Interaction volume radius: 5 \u00c5
Interaction volume height: 25 \u00c5
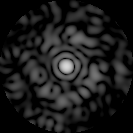
Disorder parameter: 0.8658